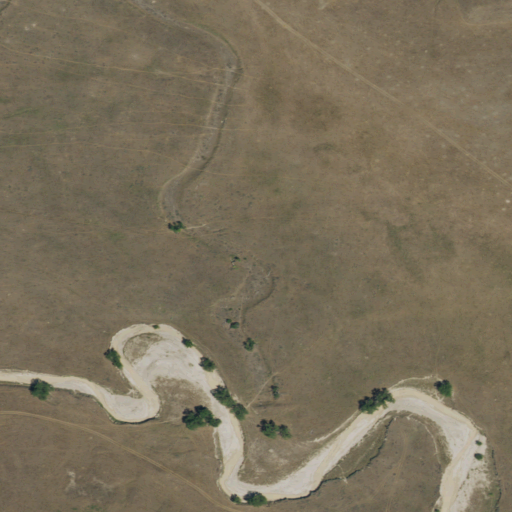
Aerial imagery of valley in South Dakota named Quinn Draw containing grassland and barren land